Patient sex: M
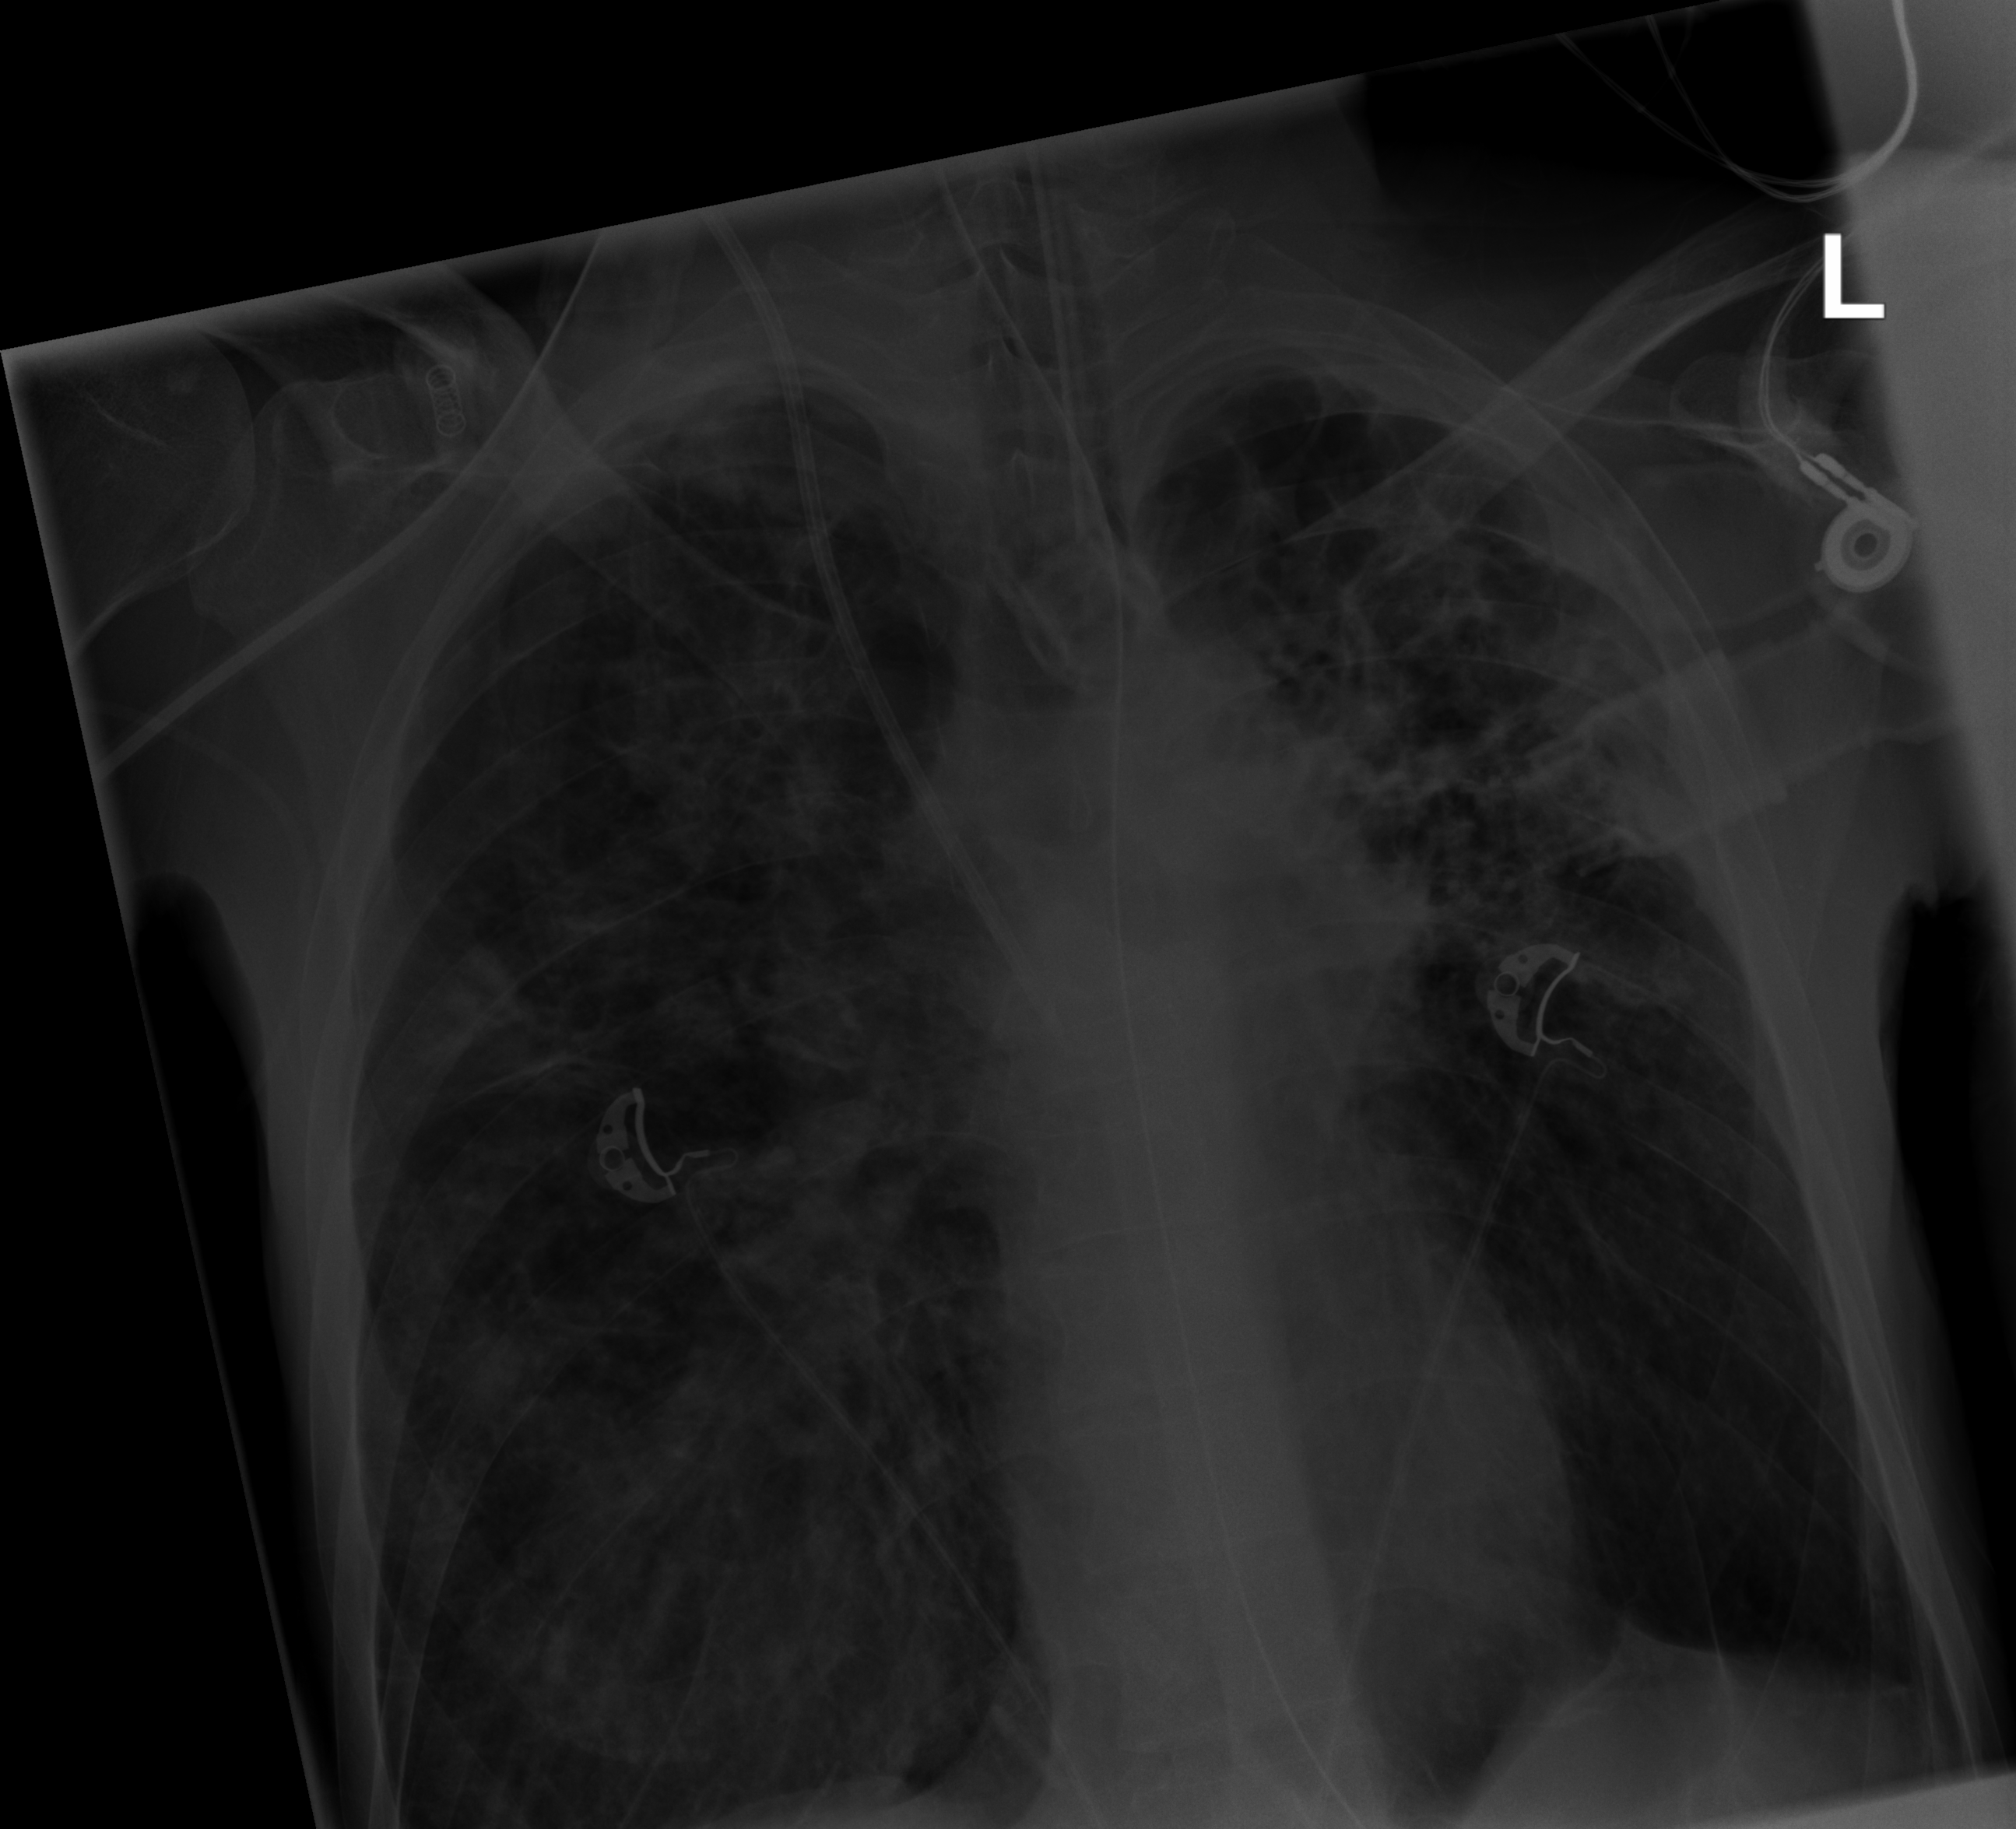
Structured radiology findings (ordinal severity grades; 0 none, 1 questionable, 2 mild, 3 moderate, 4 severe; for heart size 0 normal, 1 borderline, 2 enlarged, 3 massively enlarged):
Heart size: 0
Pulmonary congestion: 1
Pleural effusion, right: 0
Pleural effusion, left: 0
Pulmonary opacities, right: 3
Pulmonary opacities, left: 2
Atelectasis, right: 2
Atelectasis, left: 2